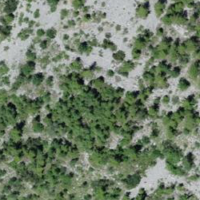
EUNIS habitat code: 48
Species observed at this site:
Globularia bisnagarica